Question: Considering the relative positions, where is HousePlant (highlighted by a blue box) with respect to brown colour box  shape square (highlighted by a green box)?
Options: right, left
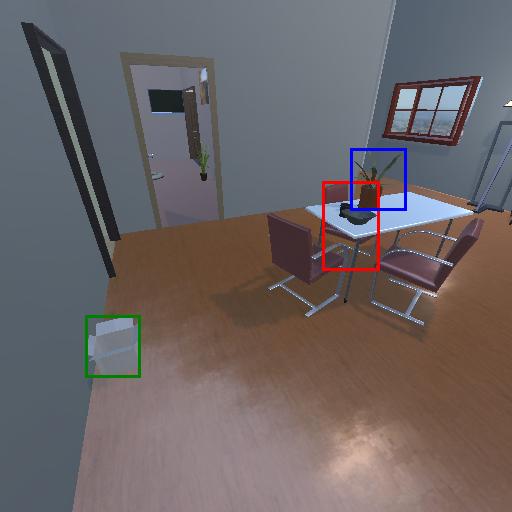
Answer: right